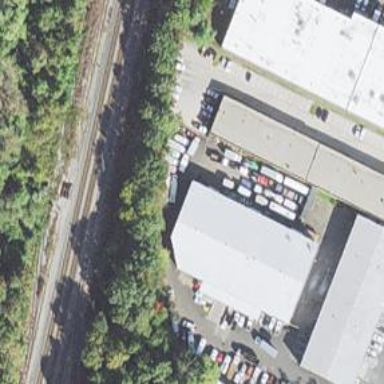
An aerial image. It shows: Warehouse building.